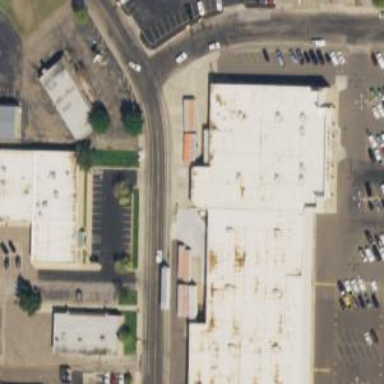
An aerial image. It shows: Building.